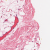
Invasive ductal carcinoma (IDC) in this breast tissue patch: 0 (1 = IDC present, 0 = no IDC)